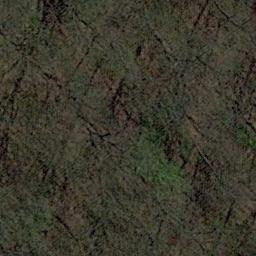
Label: forest